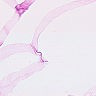
Metastatic tissue present: no